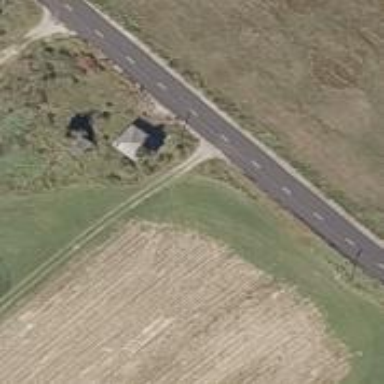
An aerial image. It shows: Secondary road.